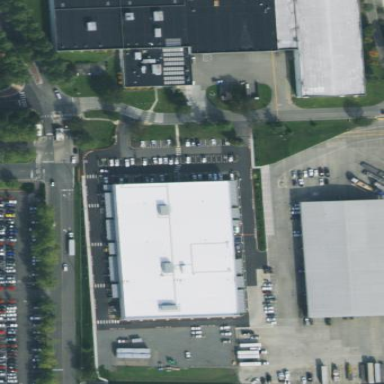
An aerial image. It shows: Warehouse building.